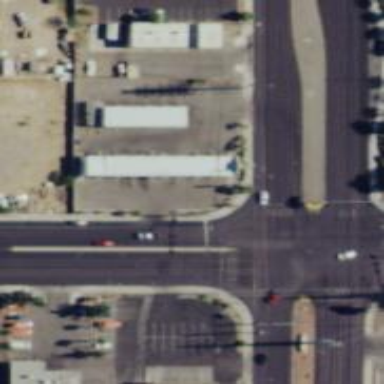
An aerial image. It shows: Solid stop line on the road.